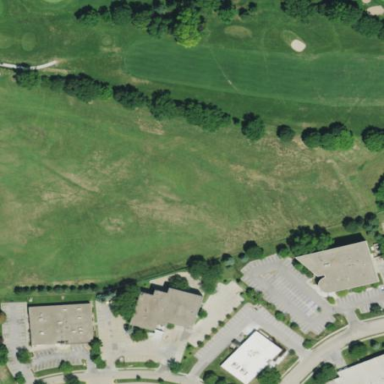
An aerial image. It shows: Golf course surrounded by greenery.